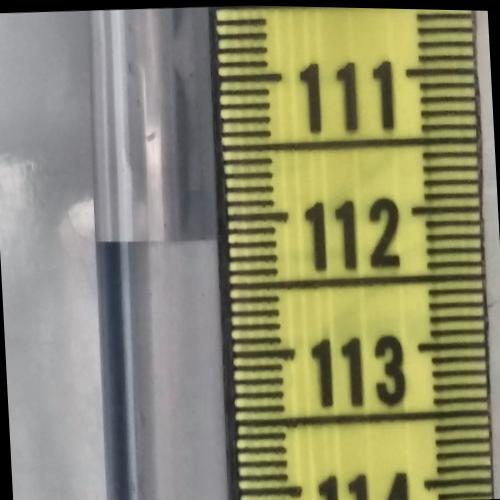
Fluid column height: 112.2 cm